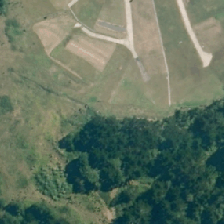
Land cover: urban_build_up